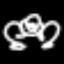
Label: frog